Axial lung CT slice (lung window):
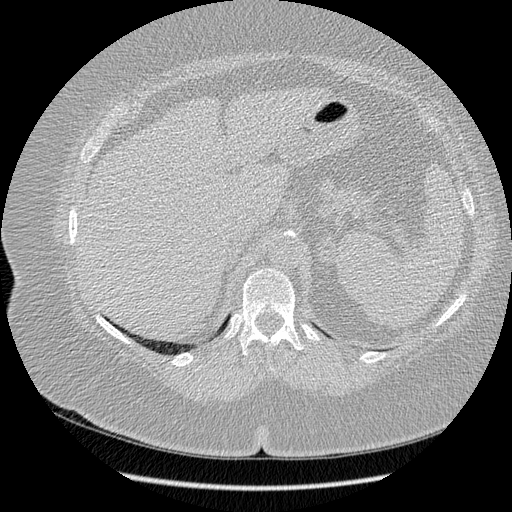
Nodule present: no